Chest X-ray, AP view. Patient: 64 years old, sex M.
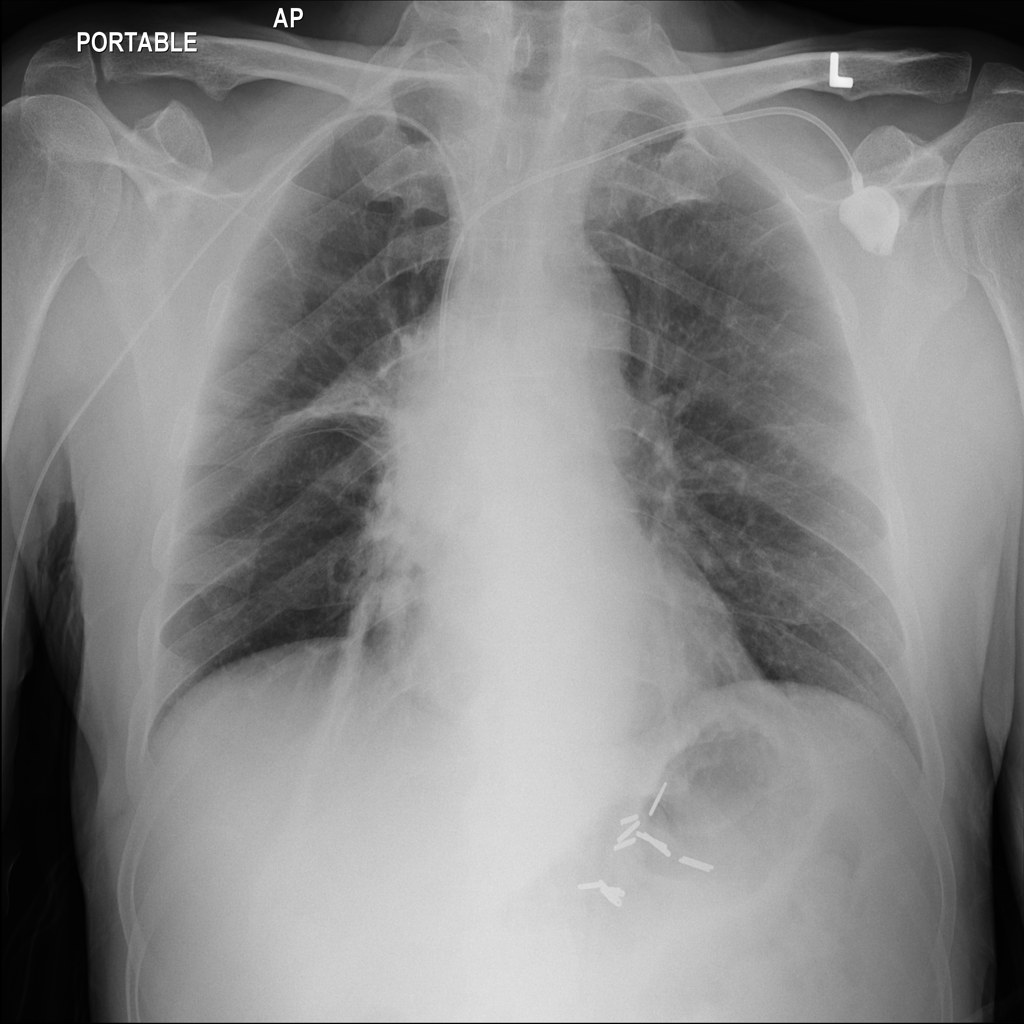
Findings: No Finding